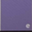
Piece: xx